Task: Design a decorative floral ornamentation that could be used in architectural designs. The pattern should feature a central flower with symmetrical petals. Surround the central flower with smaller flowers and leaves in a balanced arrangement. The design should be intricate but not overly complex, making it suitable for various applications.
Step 1087:
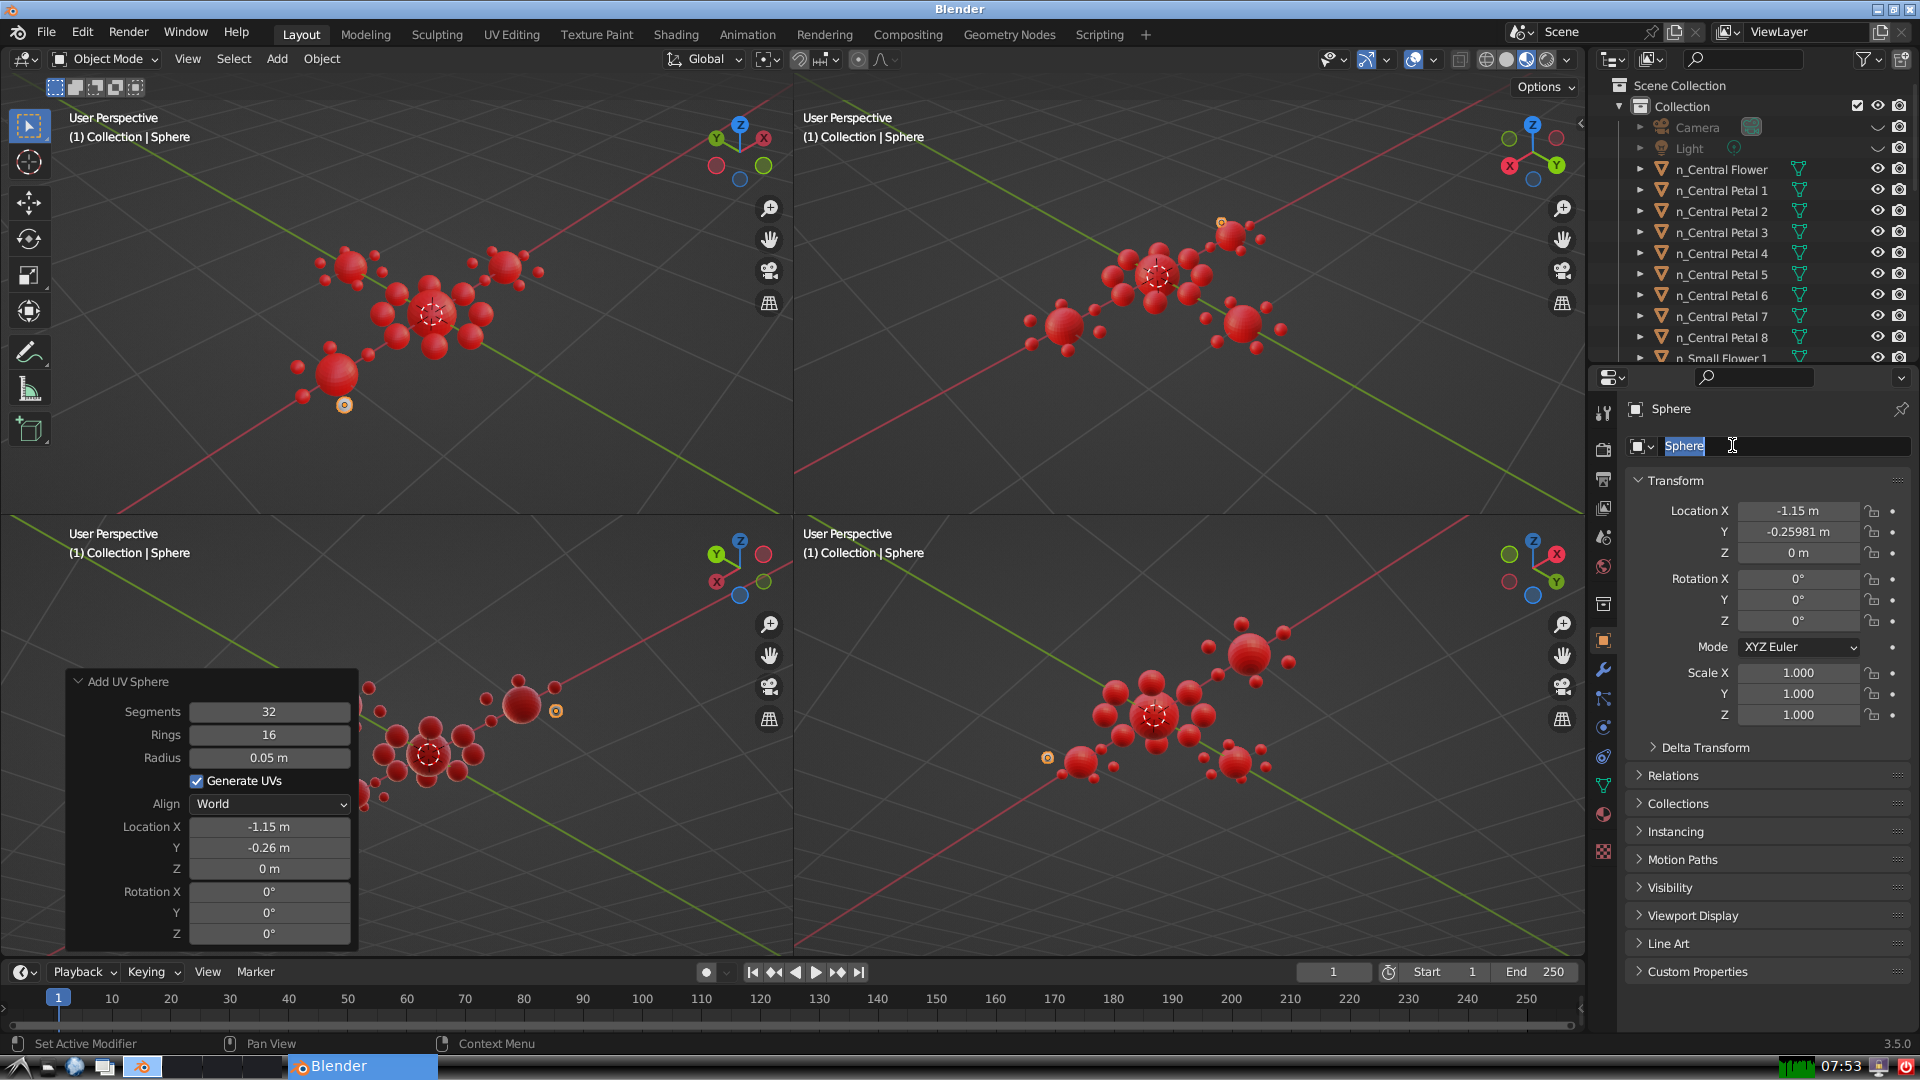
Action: input_text: n_Small Petal 3-5